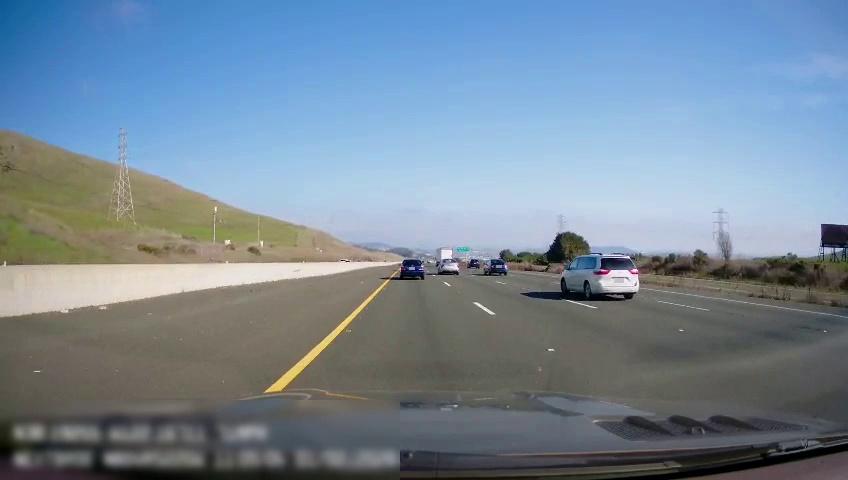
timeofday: Day
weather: Sunny
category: Drivable Space
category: Vehicles | Other LV
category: Vehicles | Car
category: Vehicles | Car
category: Vehicles | SUV
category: Vehicles | SUV
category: Vehicles | Car
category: Lanes | Current Lane
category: Lanes | Current Lane
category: Lanes | Alternate Lane
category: Lanes | Alternate Lane
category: Lanes | Alternate Lane
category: Traffic | Signs